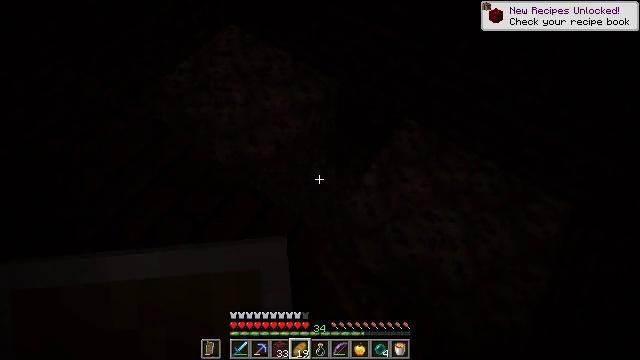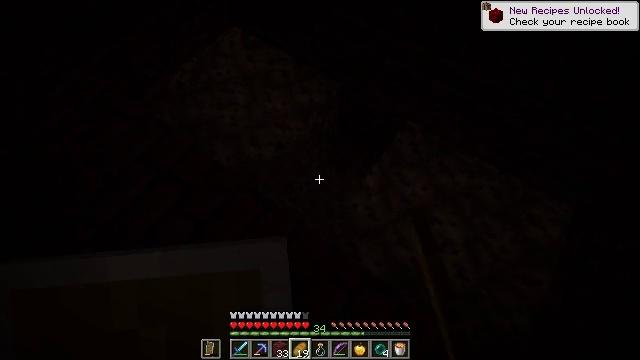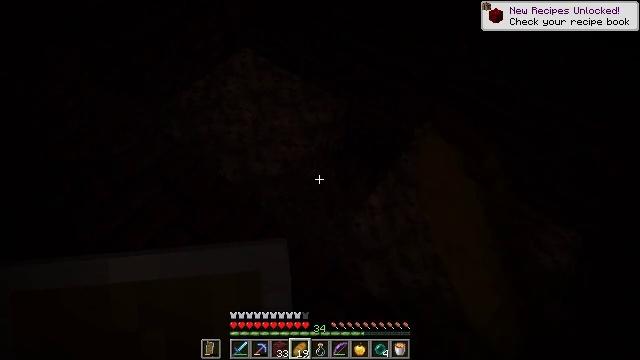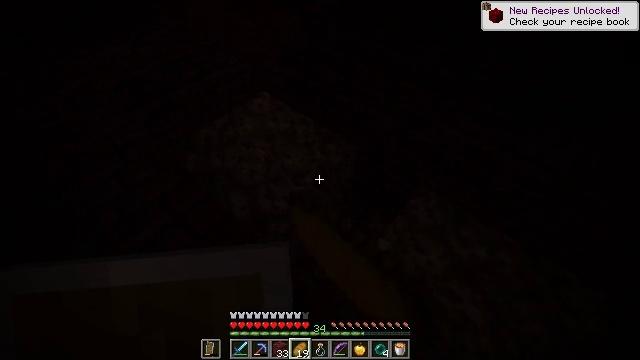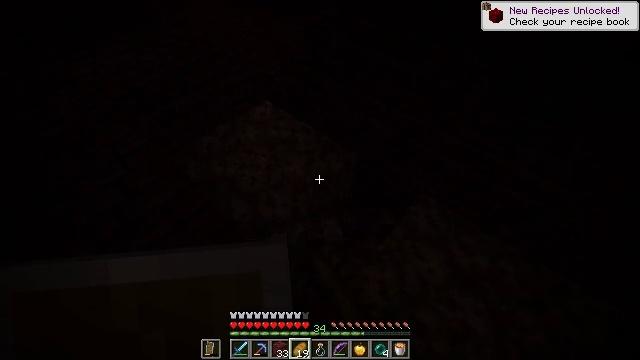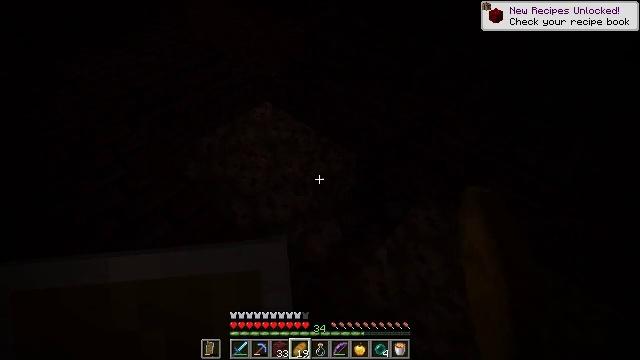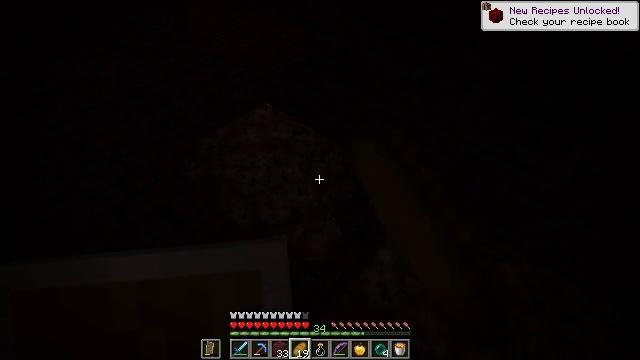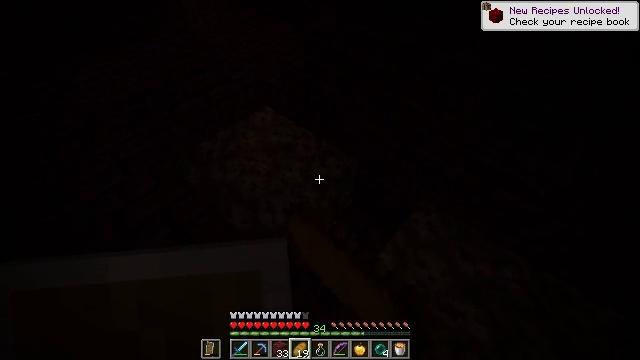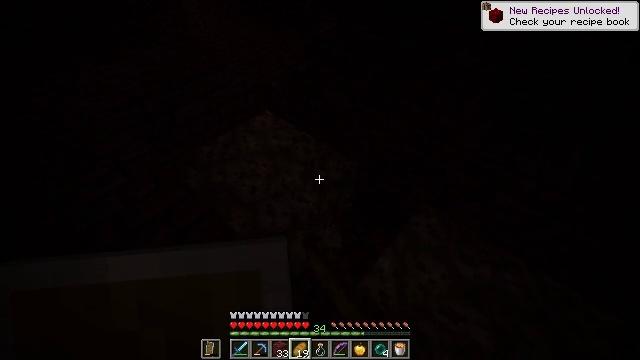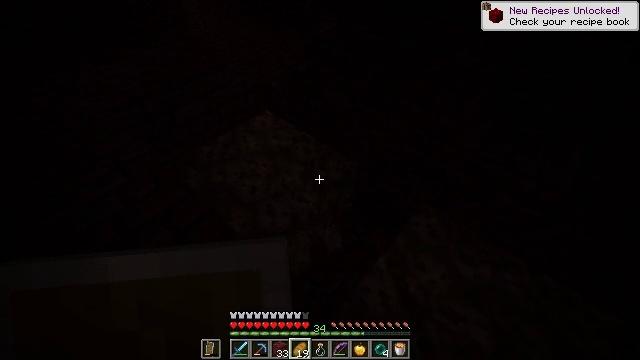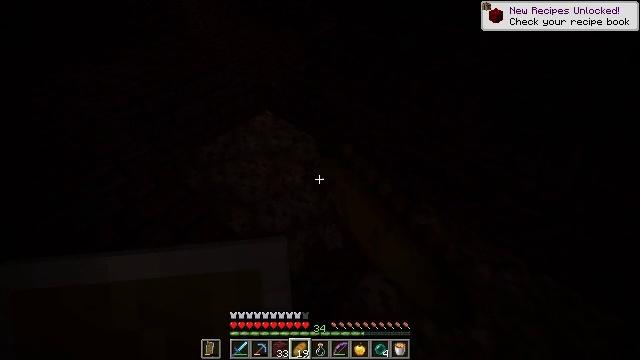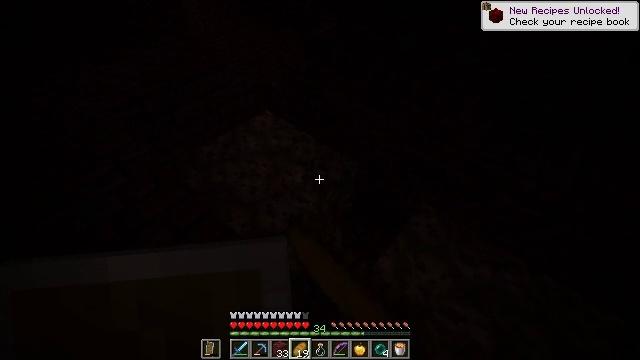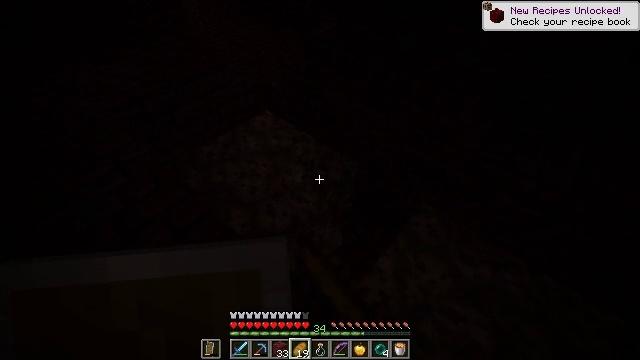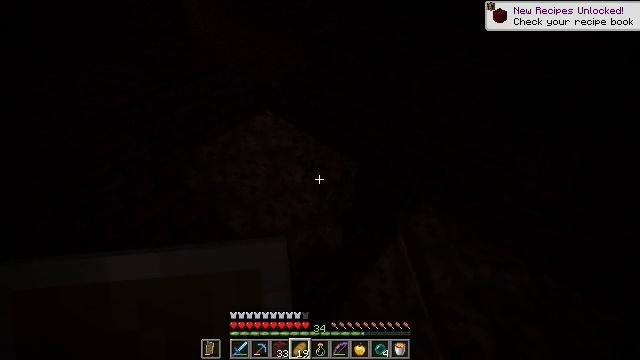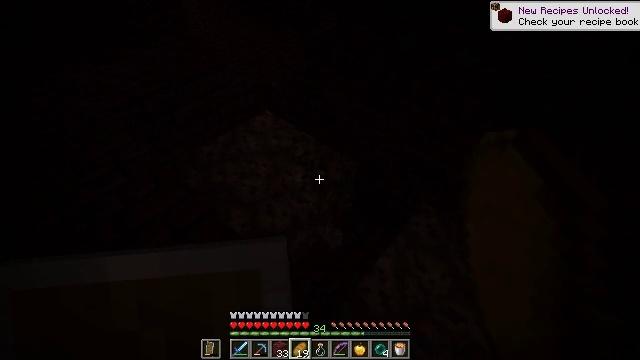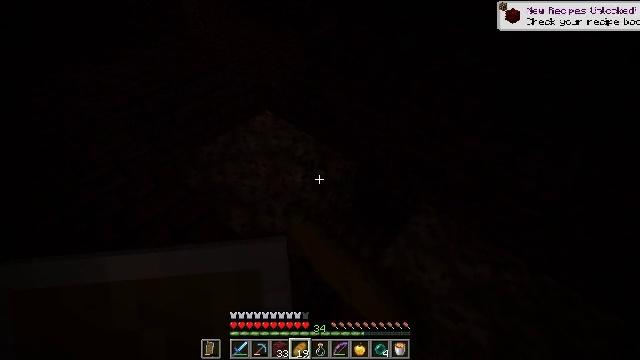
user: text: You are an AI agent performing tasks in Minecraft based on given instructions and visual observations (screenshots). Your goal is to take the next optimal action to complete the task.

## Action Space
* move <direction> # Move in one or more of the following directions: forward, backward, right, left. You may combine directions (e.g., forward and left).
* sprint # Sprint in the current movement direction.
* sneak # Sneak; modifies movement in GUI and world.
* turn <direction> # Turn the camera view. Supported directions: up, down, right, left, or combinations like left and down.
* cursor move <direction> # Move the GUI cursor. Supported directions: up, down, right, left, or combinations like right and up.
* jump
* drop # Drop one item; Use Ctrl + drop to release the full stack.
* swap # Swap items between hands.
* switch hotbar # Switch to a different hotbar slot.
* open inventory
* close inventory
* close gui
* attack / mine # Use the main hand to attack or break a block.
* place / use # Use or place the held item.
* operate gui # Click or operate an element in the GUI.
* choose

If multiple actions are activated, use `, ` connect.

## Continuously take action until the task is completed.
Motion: motion action
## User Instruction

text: Break soul sand to slow down mobs.
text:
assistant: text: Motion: attack / mine
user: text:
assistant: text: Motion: turn left and up, attack / mine
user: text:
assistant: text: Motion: turn left and up, attack / mine
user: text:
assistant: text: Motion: turn up, attack / mine
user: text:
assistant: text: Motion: attack / mine
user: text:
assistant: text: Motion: attack / mine
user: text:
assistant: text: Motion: attack / mine
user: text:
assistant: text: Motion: attack / mine
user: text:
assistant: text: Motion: attack / mine
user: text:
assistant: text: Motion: attack / mine
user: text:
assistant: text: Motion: attack / mine
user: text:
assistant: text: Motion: attack / mine
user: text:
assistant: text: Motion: attack / mine
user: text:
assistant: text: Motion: attack / mine
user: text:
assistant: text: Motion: attack / mine
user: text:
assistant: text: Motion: attack / mine
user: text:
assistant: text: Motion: attack / mine
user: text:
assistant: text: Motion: attack / mine
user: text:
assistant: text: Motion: attack / mine
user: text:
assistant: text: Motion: attack / mine
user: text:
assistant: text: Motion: attack / mine
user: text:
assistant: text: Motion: attack / mine
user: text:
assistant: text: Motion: attack / mine
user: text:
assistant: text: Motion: attack / mine
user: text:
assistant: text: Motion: turn left and down, attack / mine
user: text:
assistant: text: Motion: turn left and down, attack / mine
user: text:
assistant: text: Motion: turn left and down, attack / mine
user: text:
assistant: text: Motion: attack / mine
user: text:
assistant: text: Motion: move forward, turn left and down, attack / mine
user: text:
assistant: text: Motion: move forward, turn left and down, attack / mine